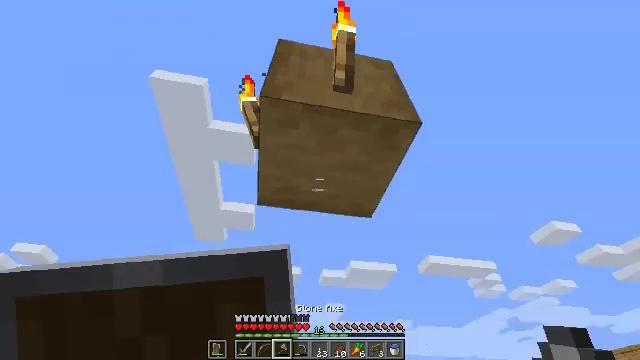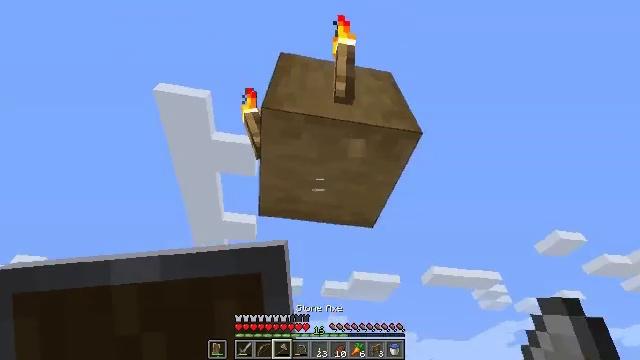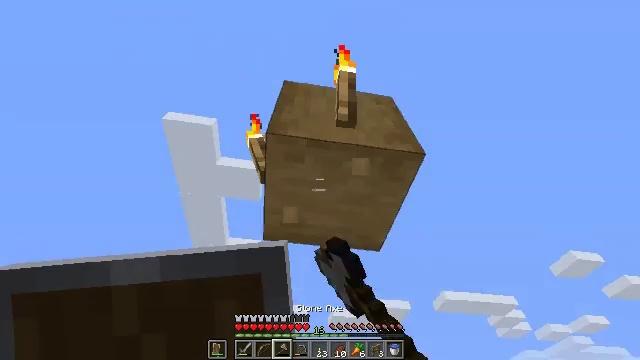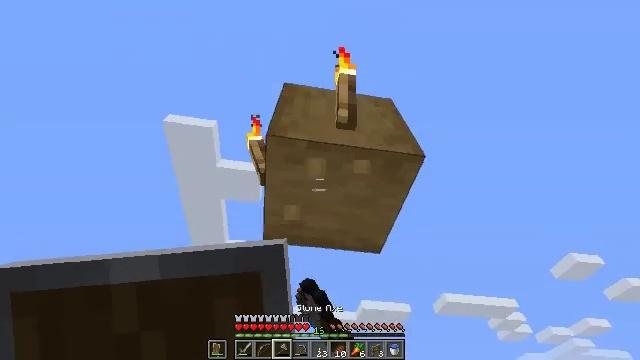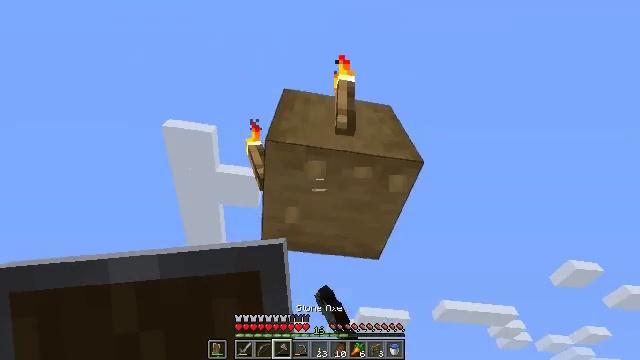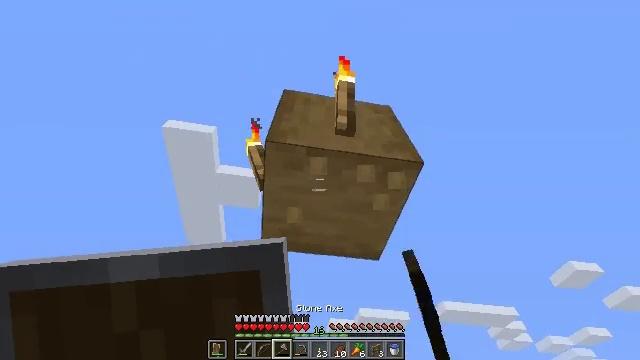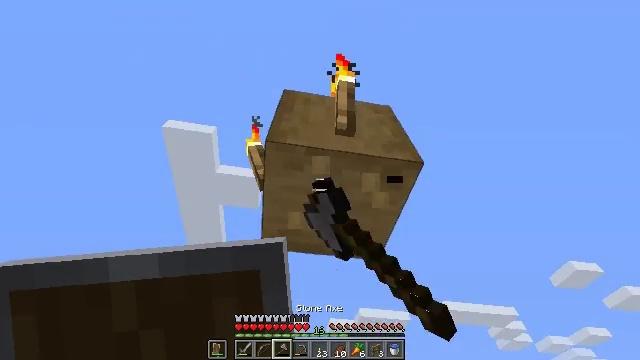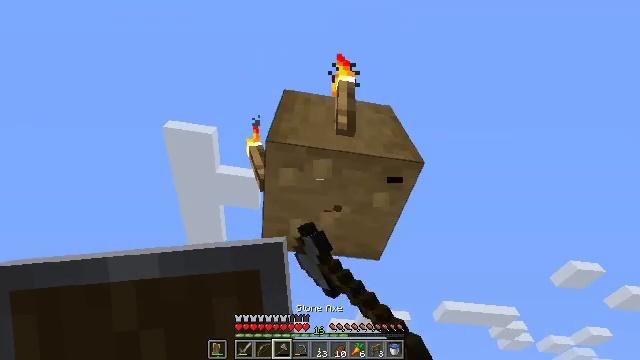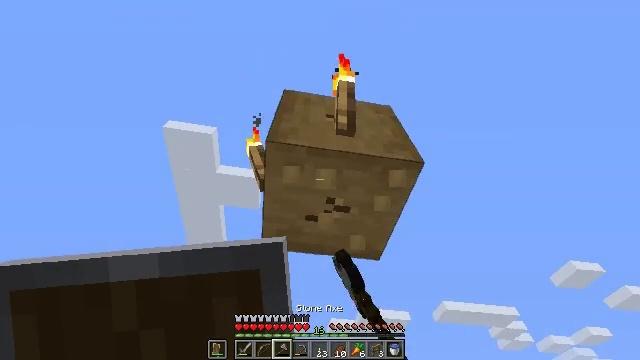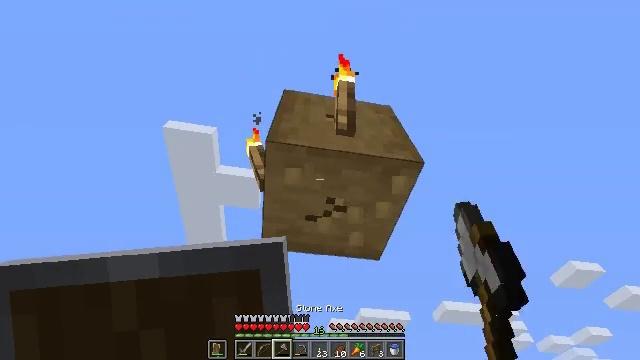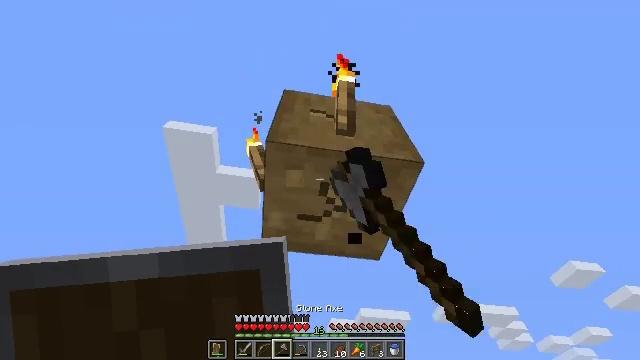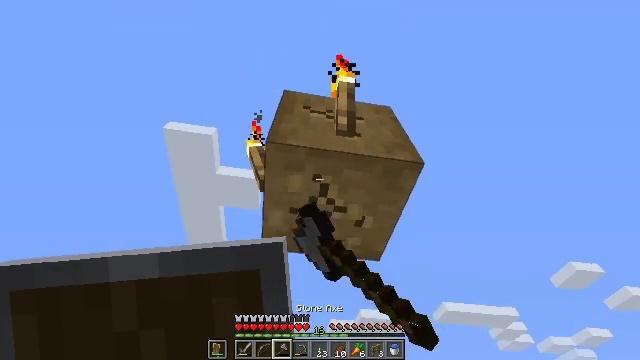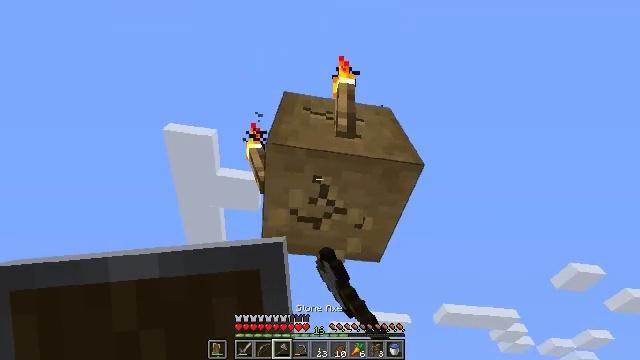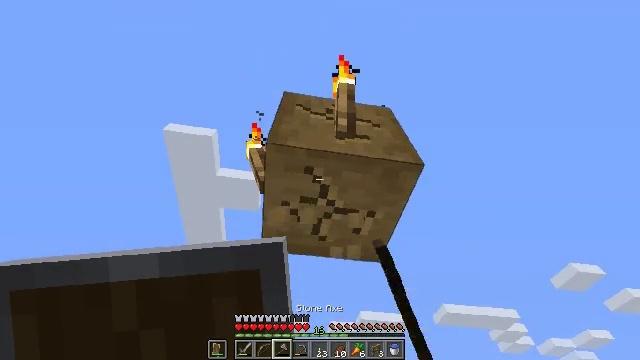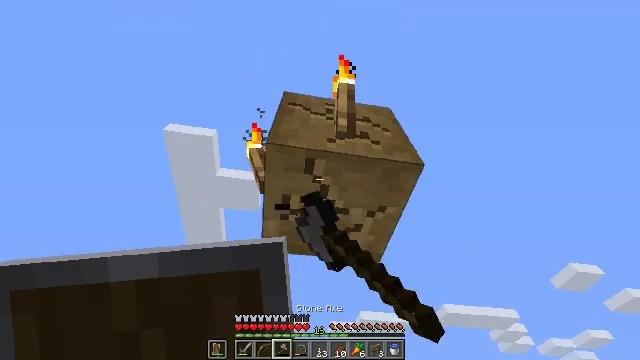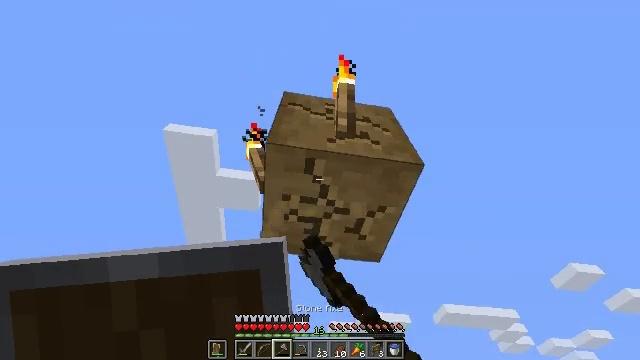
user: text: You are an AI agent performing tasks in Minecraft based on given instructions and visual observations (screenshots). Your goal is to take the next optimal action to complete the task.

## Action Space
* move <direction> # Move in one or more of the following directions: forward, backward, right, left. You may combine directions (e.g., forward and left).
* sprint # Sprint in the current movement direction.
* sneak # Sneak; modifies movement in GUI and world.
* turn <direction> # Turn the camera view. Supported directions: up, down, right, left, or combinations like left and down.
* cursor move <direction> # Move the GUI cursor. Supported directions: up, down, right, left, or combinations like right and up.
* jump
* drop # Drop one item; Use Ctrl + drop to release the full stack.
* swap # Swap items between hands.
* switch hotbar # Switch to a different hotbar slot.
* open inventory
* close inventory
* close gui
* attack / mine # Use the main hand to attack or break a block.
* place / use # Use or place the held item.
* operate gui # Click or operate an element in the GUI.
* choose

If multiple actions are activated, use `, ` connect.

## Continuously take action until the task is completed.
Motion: motion action
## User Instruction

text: Break the stripped oak wood blocks.
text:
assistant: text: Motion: turn up, attack / mine
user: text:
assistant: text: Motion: turn left and up, attack / mine
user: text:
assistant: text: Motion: attack / mine
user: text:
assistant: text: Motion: turn up, attack / mine
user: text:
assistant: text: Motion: attack / mine
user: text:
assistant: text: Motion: attack / mine
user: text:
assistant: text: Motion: attack / mine
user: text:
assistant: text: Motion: attack / mine
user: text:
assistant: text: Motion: attack / mine
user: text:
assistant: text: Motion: attack / mine
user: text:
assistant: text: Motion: attack / mine
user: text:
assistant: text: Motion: attack / mine
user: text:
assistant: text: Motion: attack / mine
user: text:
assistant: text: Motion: attack / mine
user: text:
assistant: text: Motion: attack / mine
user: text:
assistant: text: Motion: attack / mine
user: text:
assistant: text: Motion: attack / mine
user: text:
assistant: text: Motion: attack / mine
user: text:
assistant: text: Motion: attack / mine
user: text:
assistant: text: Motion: attack / mine
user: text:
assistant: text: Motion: attack / mine
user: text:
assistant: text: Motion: attack / mine
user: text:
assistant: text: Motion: attack / mine
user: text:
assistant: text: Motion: attack / mine
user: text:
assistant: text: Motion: attack / mine